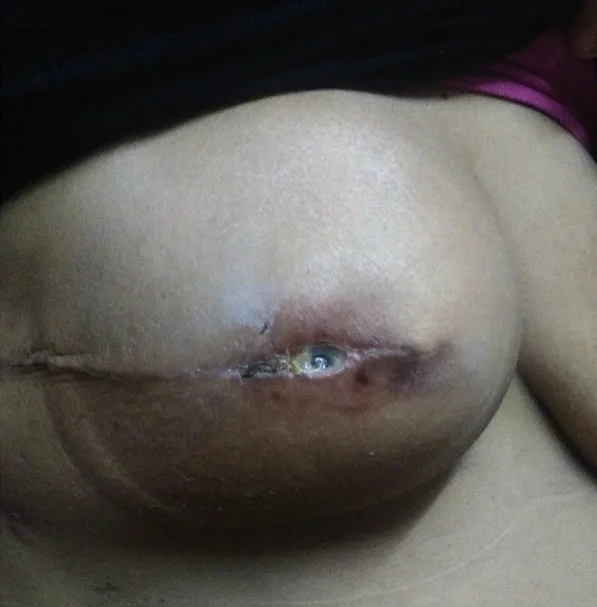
Exposed implant.
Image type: medical_photograph (oral_photograph)